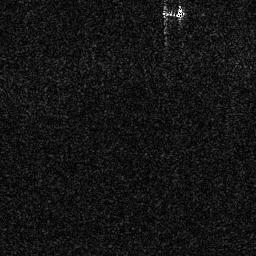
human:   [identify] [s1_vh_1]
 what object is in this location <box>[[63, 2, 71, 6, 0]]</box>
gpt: <ref>1 small ship at the top</ref>